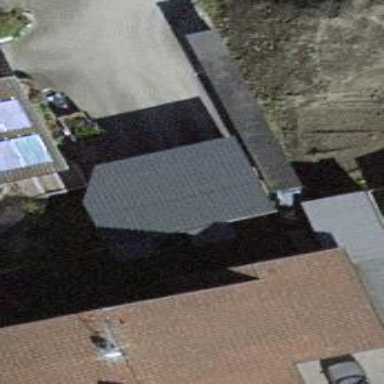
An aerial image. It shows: Garage building.